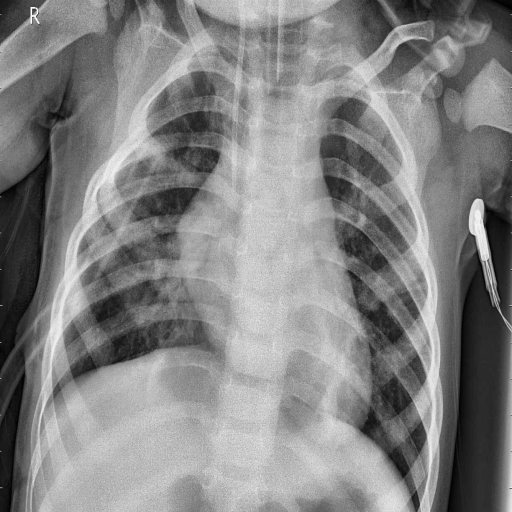
Finding: PNEUMONIA